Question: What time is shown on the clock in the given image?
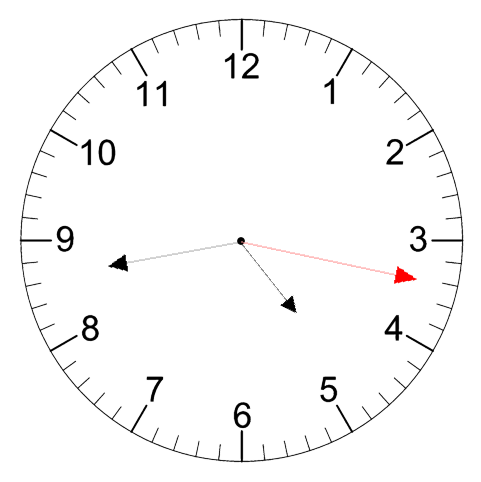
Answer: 04:43:17